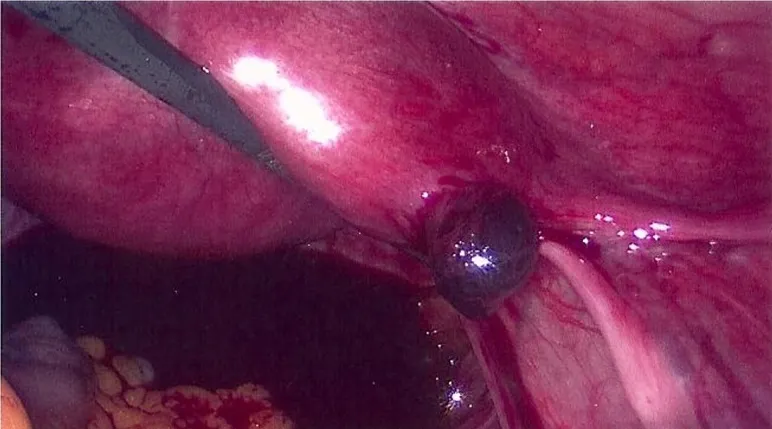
Right interstitial pregnancy after ipsilateral salpingectomy (case 1).
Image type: endoscopy (gi_endoscopy)